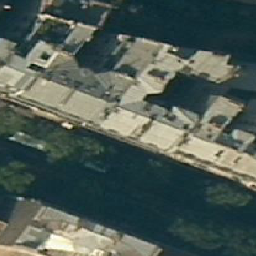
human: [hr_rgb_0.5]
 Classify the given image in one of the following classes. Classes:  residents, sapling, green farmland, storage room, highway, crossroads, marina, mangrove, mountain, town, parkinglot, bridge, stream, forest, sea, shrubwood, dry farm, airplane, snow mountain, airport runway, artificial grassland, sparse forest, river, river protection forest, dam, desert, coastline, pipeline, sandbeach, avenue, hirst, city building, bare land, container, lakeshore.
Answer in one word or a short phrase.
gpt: city building